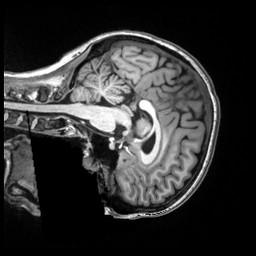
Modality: T1w
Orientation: sagittal
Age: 29
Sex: female
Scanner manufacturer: siemens
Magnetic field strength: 3 T
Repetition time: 2.53 s
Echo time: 0.0033 s